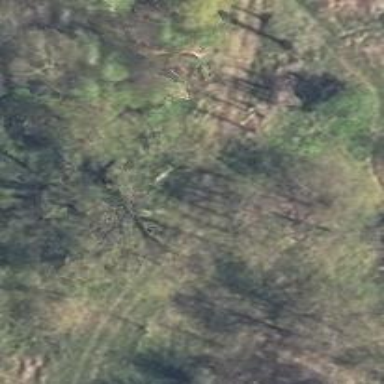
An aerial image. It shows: Hunting stand.